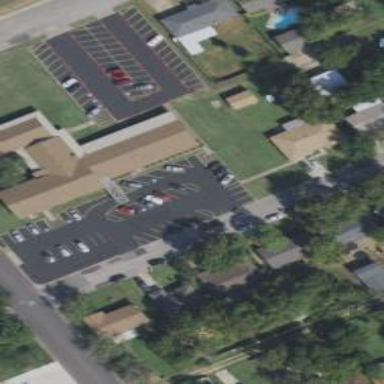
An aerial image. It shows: Parking space.